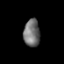
Tissue: prostate
Cell type: T cells
Senescence score: 0.3393
Nuclear area (px): 444
Mean DAPI intensity: 111.527